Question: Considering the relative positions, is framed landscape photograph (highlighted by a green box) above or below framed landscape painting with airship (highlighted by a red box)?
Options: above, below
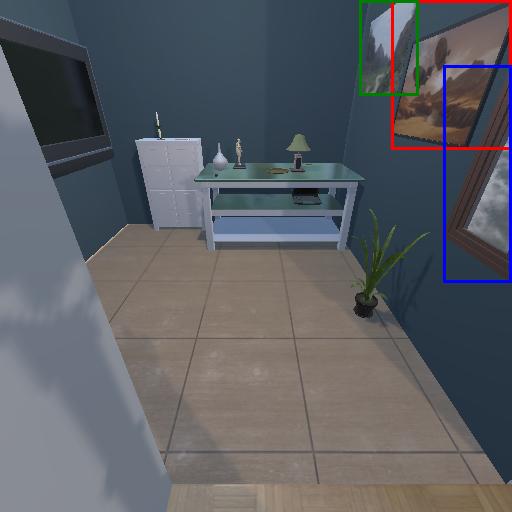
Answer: above